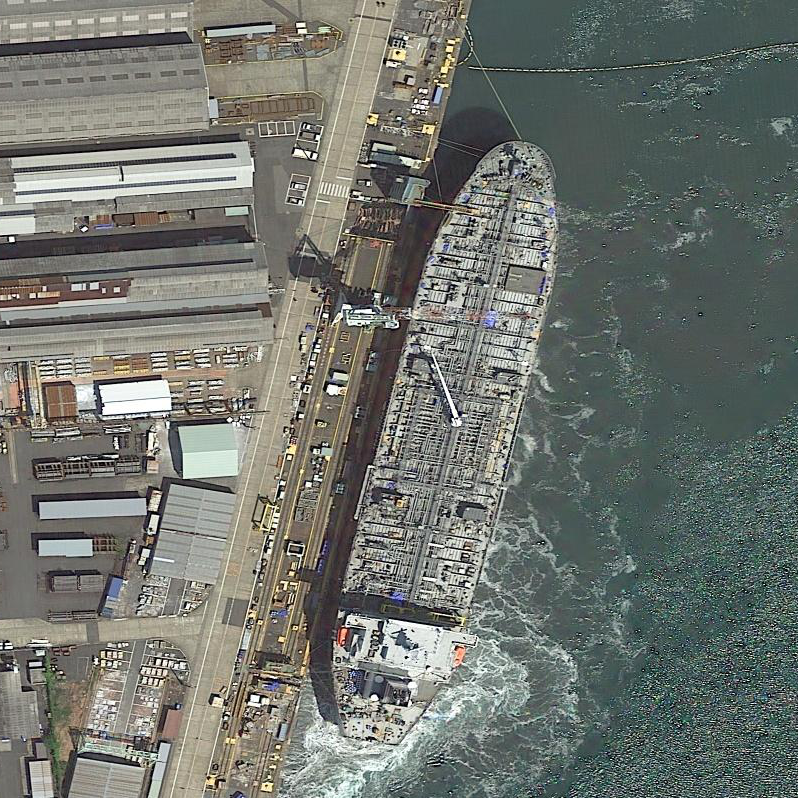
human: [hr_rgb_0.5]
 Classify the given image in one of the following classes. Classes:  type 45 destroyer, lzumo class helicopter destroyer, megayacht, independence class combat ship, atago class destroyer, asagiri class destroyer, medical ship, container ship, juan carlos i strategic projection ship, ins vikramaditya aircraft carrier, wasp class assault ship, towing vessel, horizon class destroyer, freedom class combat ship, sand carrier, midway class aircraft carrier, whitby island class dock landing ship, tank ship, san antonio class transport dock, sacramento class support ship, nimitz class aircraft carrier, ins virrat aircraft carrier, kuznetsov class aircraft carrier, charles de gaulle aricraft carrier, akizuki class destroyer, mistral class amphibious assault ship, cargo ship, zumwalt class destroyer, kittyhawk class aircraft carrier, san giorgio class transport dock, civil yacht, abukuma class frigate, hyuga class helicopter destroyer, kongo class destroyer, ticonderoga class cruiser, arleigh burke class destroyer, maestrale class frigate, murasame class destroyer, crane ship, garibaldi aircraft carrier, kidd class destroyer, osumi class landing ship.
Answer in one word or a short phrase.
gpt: Tank ship